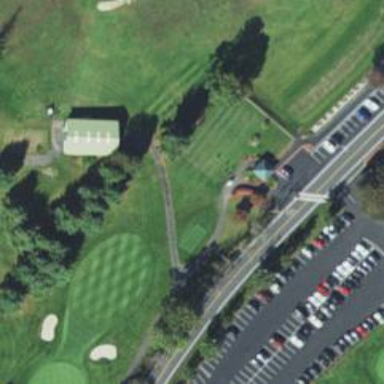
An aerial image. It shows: Service road designated as golf cart path.